Field crop: maize
Growth stage: 1
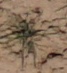
Species: lolium